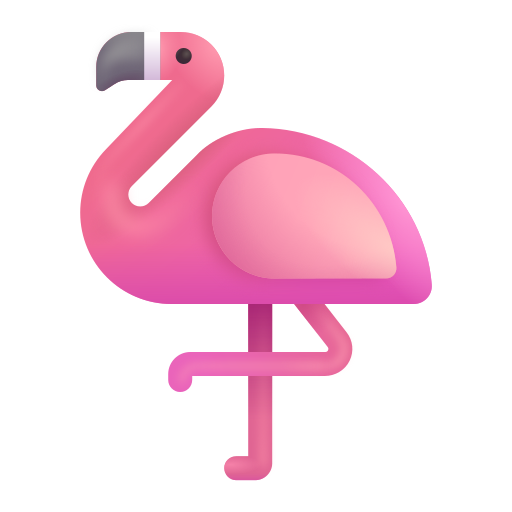
flamingo color